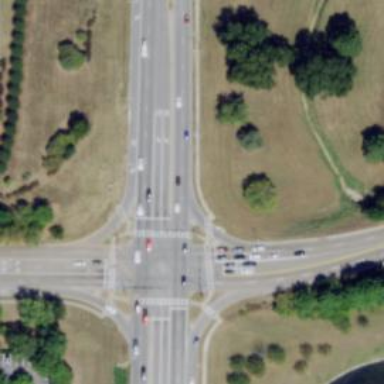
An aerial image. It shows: Secondary link road.